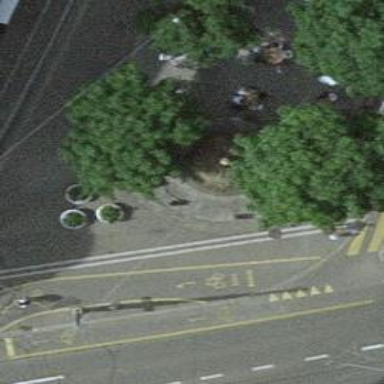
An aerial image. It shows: Asphalt pedestrian road.